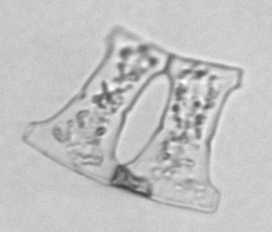
Label: Eucampia